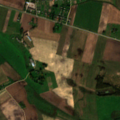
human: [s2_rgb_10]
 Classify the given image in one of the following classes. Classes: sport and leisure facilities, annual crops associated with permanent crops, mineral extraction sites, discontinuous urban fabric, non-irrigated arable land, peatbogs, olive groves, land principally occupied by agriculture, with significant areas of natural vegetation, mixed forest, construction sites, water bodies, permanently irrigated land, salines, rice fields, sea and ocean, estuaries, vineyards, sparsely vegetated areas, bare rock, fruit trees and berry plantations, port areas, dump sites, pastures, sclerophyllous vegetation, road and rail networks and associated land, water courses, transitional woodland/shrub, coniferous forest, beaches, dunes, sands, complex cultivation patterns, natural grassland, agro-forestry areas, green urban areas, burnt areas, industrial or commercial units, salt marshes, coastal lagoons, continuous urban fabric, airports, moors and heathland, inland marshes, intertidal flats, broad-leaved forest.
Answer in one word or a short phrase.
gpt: discontinuous urban fabric, non-irrigated arable land, pastures